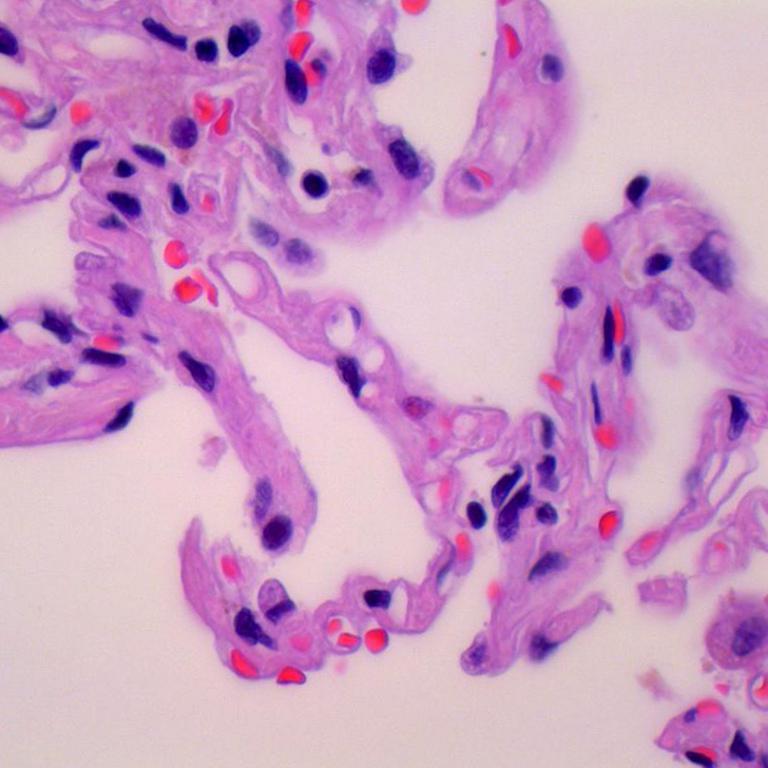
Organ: lung
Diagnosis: benign